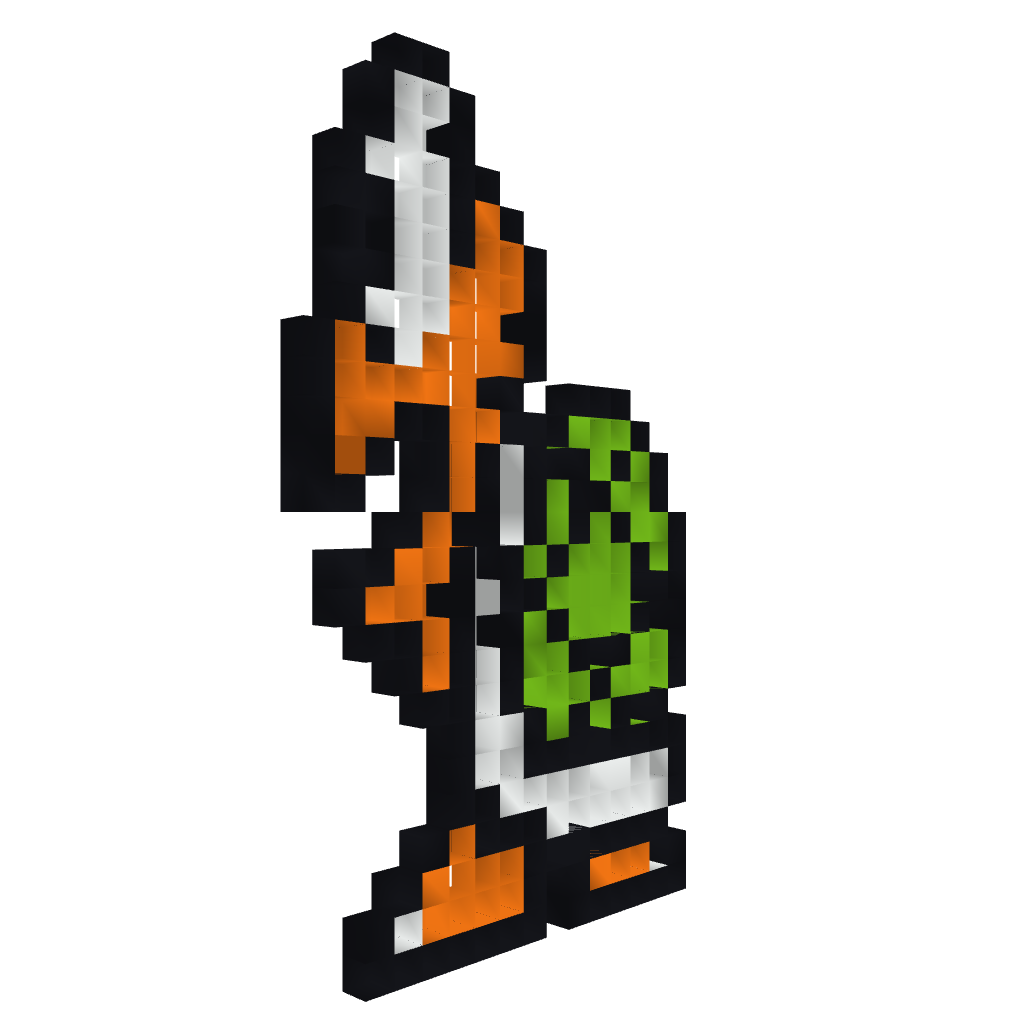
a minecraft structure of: Koopa Troopa